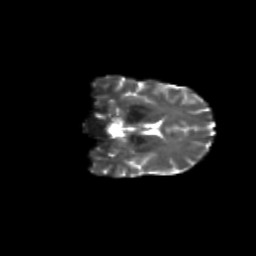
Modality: T2w
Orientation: coronal
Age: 47
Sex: female
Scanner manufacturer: siemens
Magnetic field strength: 3 T
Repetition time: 4.71 s
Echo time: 0.0906 s